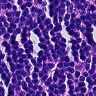
Metastatic tissue present: no